Question: When I open my file Java - I see ... nothing

but when I Restart Eclipse - all working again ... before it will not open another file of my project
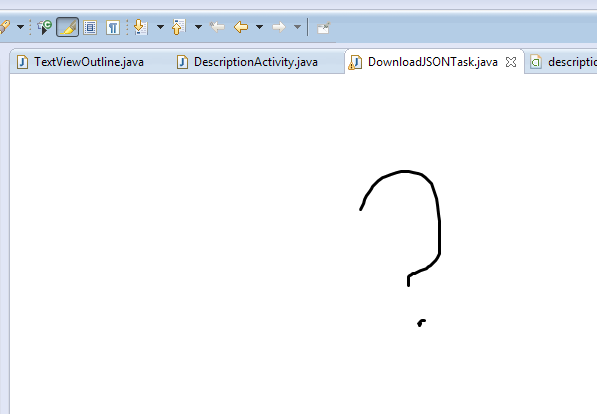
Answer: Right click on the root of your project and select 'Refresh'. Maybe the files are out of sync with the file system.